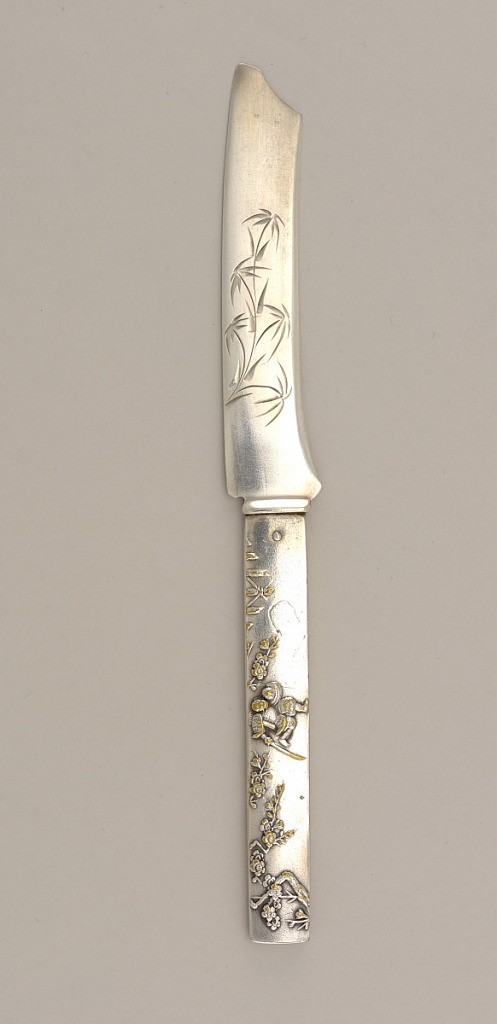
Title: Japonesque Style Pattern Number 5 Frunit Knife
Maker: Gorham Manufacturing Company, Providence, Rhode Island, USA, founded 1818
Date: ca. 1880
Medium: gold plated, silver
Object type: knife
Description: Knife in the form of a Japanese sword; rectangular handle with mottled surface, one side decorated with scene of a soldier in armor with sword running through cherry blossoms; other side depicts bamboo trees, leaves, birds in flight atop basketweave patterned ground, set within thin border. Flat, curved blade with blunt tip, engraved with stylized foliate decoration. Some small areas of gold plate throughout surface of handle.